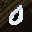
Label: 0